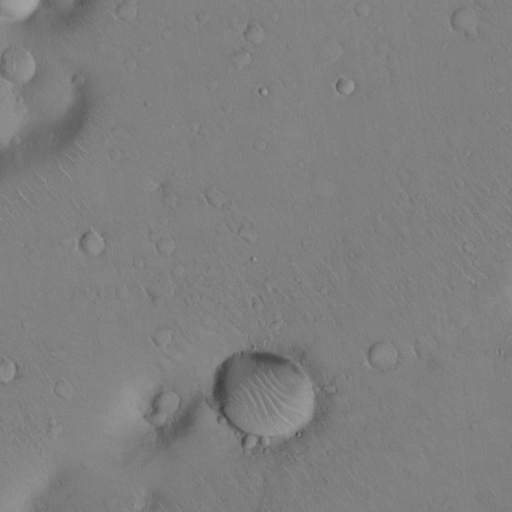
Objects detected: cone, cone, cone, cone